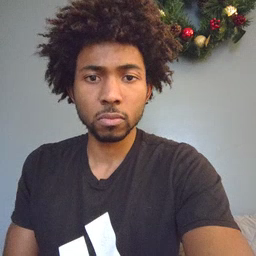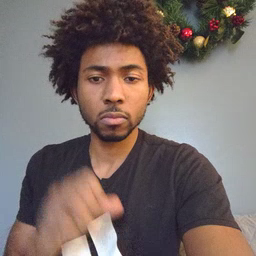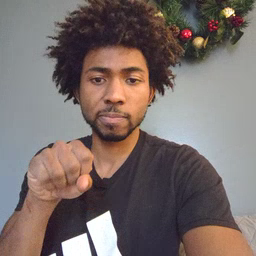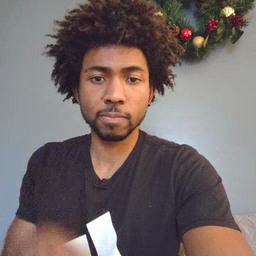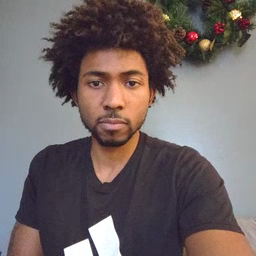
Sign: yes